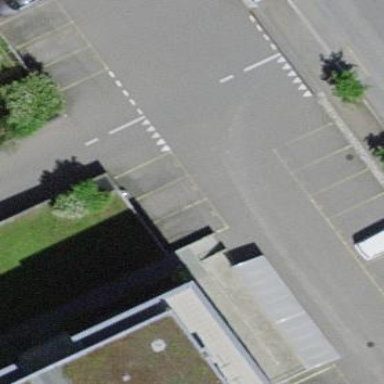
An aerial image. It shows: Street-side parking area with asphalt surface.